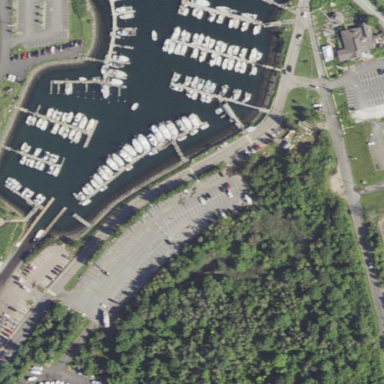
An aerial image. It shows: Marina area for leisure land.